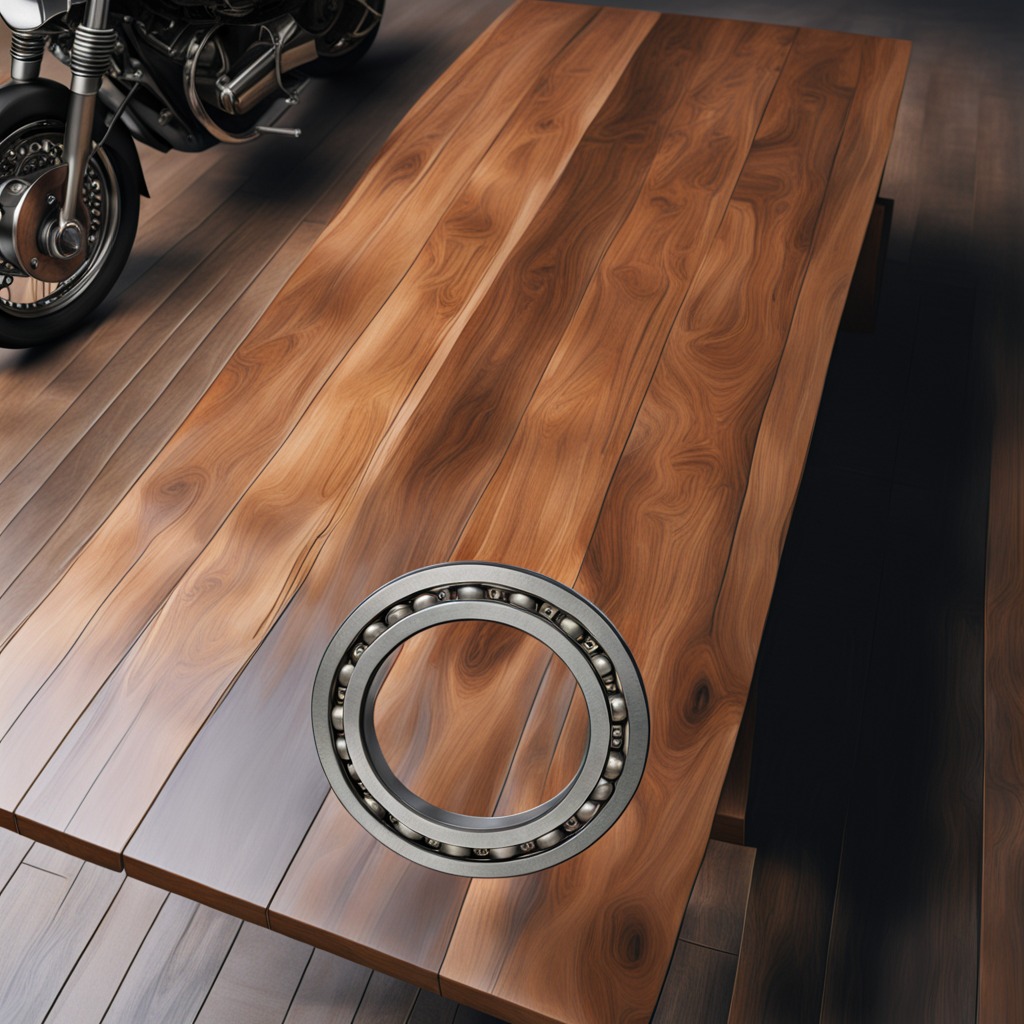
A metal ball bearing is lying on the oil-spilled wooden table in a vintage motorcycle garage.